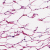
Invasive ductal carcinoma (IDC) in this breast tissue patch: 0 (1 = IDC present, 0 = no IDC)